Question: I'm learning HTML/CSS and I'm having a little trouble finding a way to set elements relative to a container.
I've read up on the difference between "relative" and "absolute" positioning. "relative" positioning, positions the element relative to where the default position should be. However is there a way to position elements relative to a container (in this case, the orange box?)
For example, is there a way to position all the text and img's inside the orange box, so whenever i decide to move the orange box around, all the elements inside will stay put?
HTML:
'''
<div class="container">
<div id="snappyText">
<p>Ever think,"Where are the most mediocre places to eat around here? I want me some of that."</p>
</div>
<div id="response">
<p>-Yeah, neither do we.</p>
</div><!--end Snappy Text-->
<div id="iphonePic">
<img src="images/iphone.png" alt="phone" />
</div><!--end iphonePic-->
<div id="dashVideo">
<img src="images/videoThumbnail.png" alt="video" />
</div><!--end dashVideo-->
<div id="appStoreIcon">
<img src="images/appstore.png" alt="appstore" />
<!--<img src="images/free.png" alt="free" />-->
</div><!--end appStoreIcon-->
<div id="explanatoryText">
<p>Dash is the quickest way to find good places to eat. In a world with too many choices and too much information, Dash clears the clutter and offers only the best in your area.</p>
</div><!--end explanatoryText-->
<ul id="menu">
<li><a href="about.html">About</a></li>
<li><a href="http://boxoutdev.com/">Blog</a></li>
<li><a href="contact.html">Contact</a></li>
</ul>
<div id="socialMedia">
<a href="http://twitter.com/#!/thedashapp"><img src="images/twitter.png" alt="twitter" /></a>
<a href="http://www.facebook.com/"><img src="images/facebook.png" alt="facebook" /></a>
</div><!--end socialMedia-->
</div><!--end container-->
'''
CSS:
'''
#logo{
display:block;
margin-left:auto;
margin-right:auto;
position:relative;
top:40px;
}
#main .container{
background-image: url(images/orangeBackground.png);
background-repeat: no-repeat;
top:90px;
}
/*orange box*/
#snappyText{
color:white;
font-size:30px;
font-family:Helvetica;
font-weight:lighter;
padding-top:30px;
padding-left:50px;
padding-right:50px;
line-height:30px;
}
#response{
color:white;
font-size:40px;
font-family:Helvetica;
font-weight:lighter;
padding-left:260px;
padding-right:50px;
padding-top:50px;
}
#iphonePic{
position:relative;
left:64px;
bottom:-50px;
}
#dashVideo{
position:relative;
left:350px;
top:-460px;
}
#appStoreIcon{
position:relative;
left:350px;
top:-420px;
}
'''

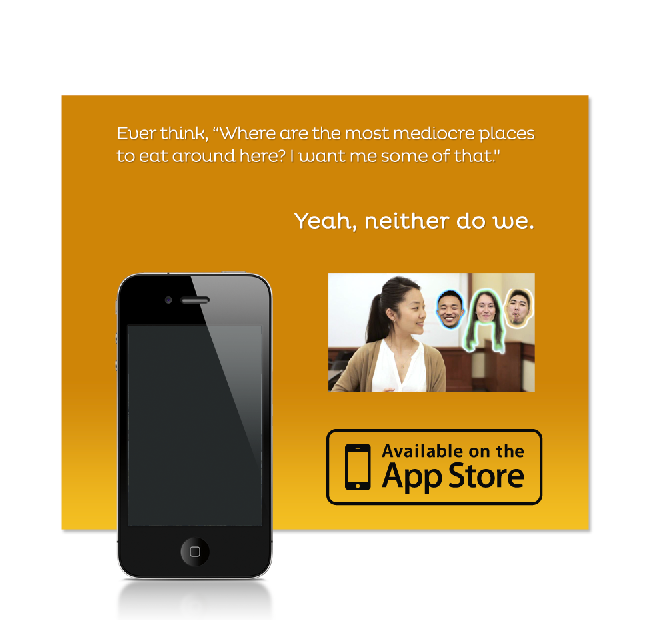
Answer: If you use absolute positioning, all those elements inside the box will stay positioned relative to the containing box since you set that containing box to 'position:relative'. For that matter, you can have them positioned relative inside the container, too.